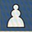
Piece: wP